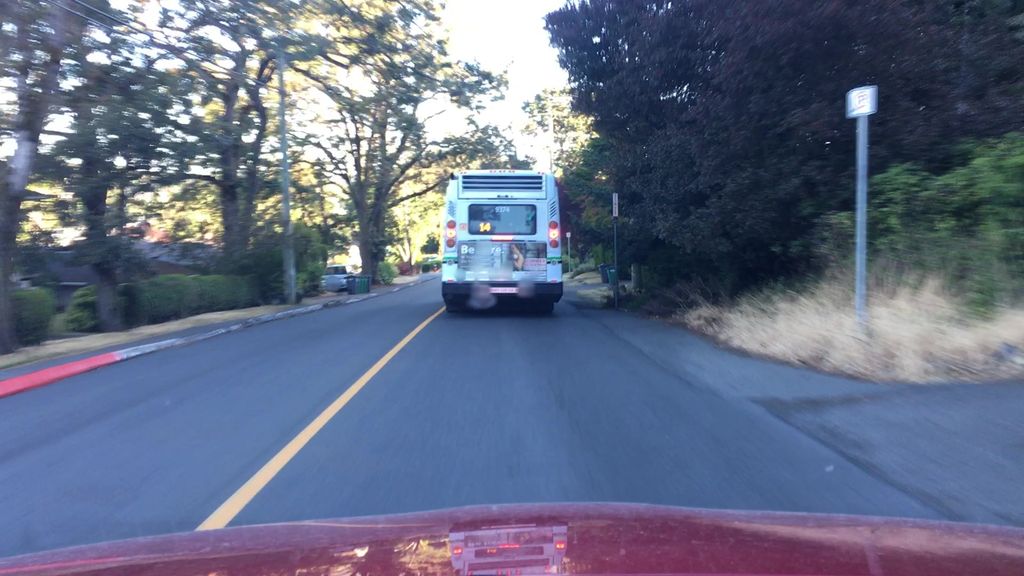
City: victoria